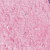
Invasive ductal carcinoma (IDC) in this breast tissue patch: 0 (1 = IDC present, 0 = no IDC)